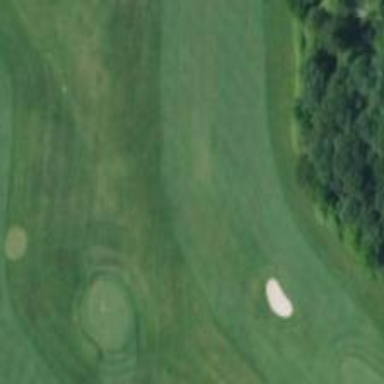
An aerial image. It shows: Golf hole.